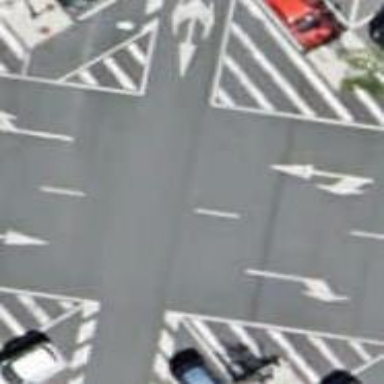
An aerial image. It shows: Asphalt parking aisle road for service vehicles.